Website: bh-photo
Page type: billing-address
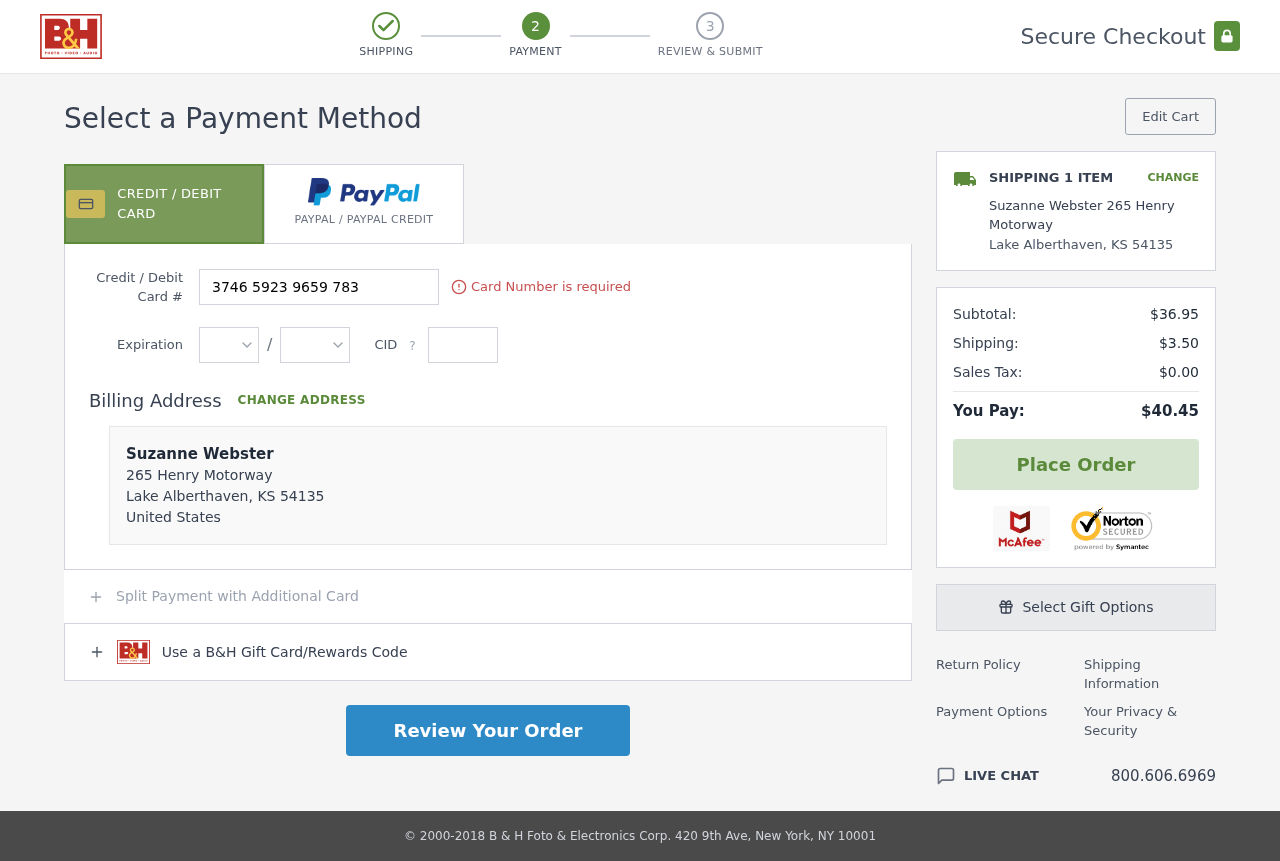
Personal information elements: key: PII_CARD_CVV
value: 2690
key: PII_CARD_EXPIRY_MONTH
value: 09
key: PII_CARD_EXPIRY_YEAR
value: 28
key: PII_CARD_NUMBER
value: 3746 5923 9659 783
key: PII_CITY
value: Lake Alberthaven
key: PII_COUNTRY
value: United States
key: PII_FULLNAME
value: Suzanne Webster
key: PII_FULLNAME2
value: Suzanne Webster
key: PII_POSTCODE
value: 54135
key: PII_STATE_ABBR
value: KS
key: PII_STREET
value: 265 Henry Motorway
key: PII_POSTCODE_FULL
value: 54135
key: PII_POSTCODE_NUMERIC
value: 54135
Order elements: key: ORDER_NUM_ITEMS
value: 1
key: ORDER_SUBTOTAL
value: $36.95
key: ORDER_SHIPPING_COST
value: $3.50
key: ORDER_TAX
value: $0.00
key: ORDER_TOTAL
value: $40.45